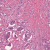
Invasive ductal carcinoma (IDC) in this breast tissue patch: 1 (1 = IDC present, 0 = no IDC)